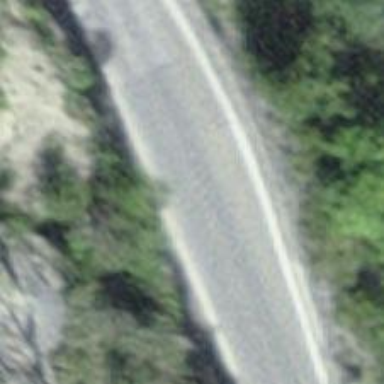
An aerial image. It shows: Passing place on the road.